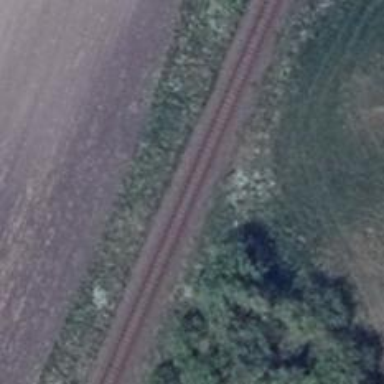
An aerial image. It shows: Railway signal.